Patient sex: F
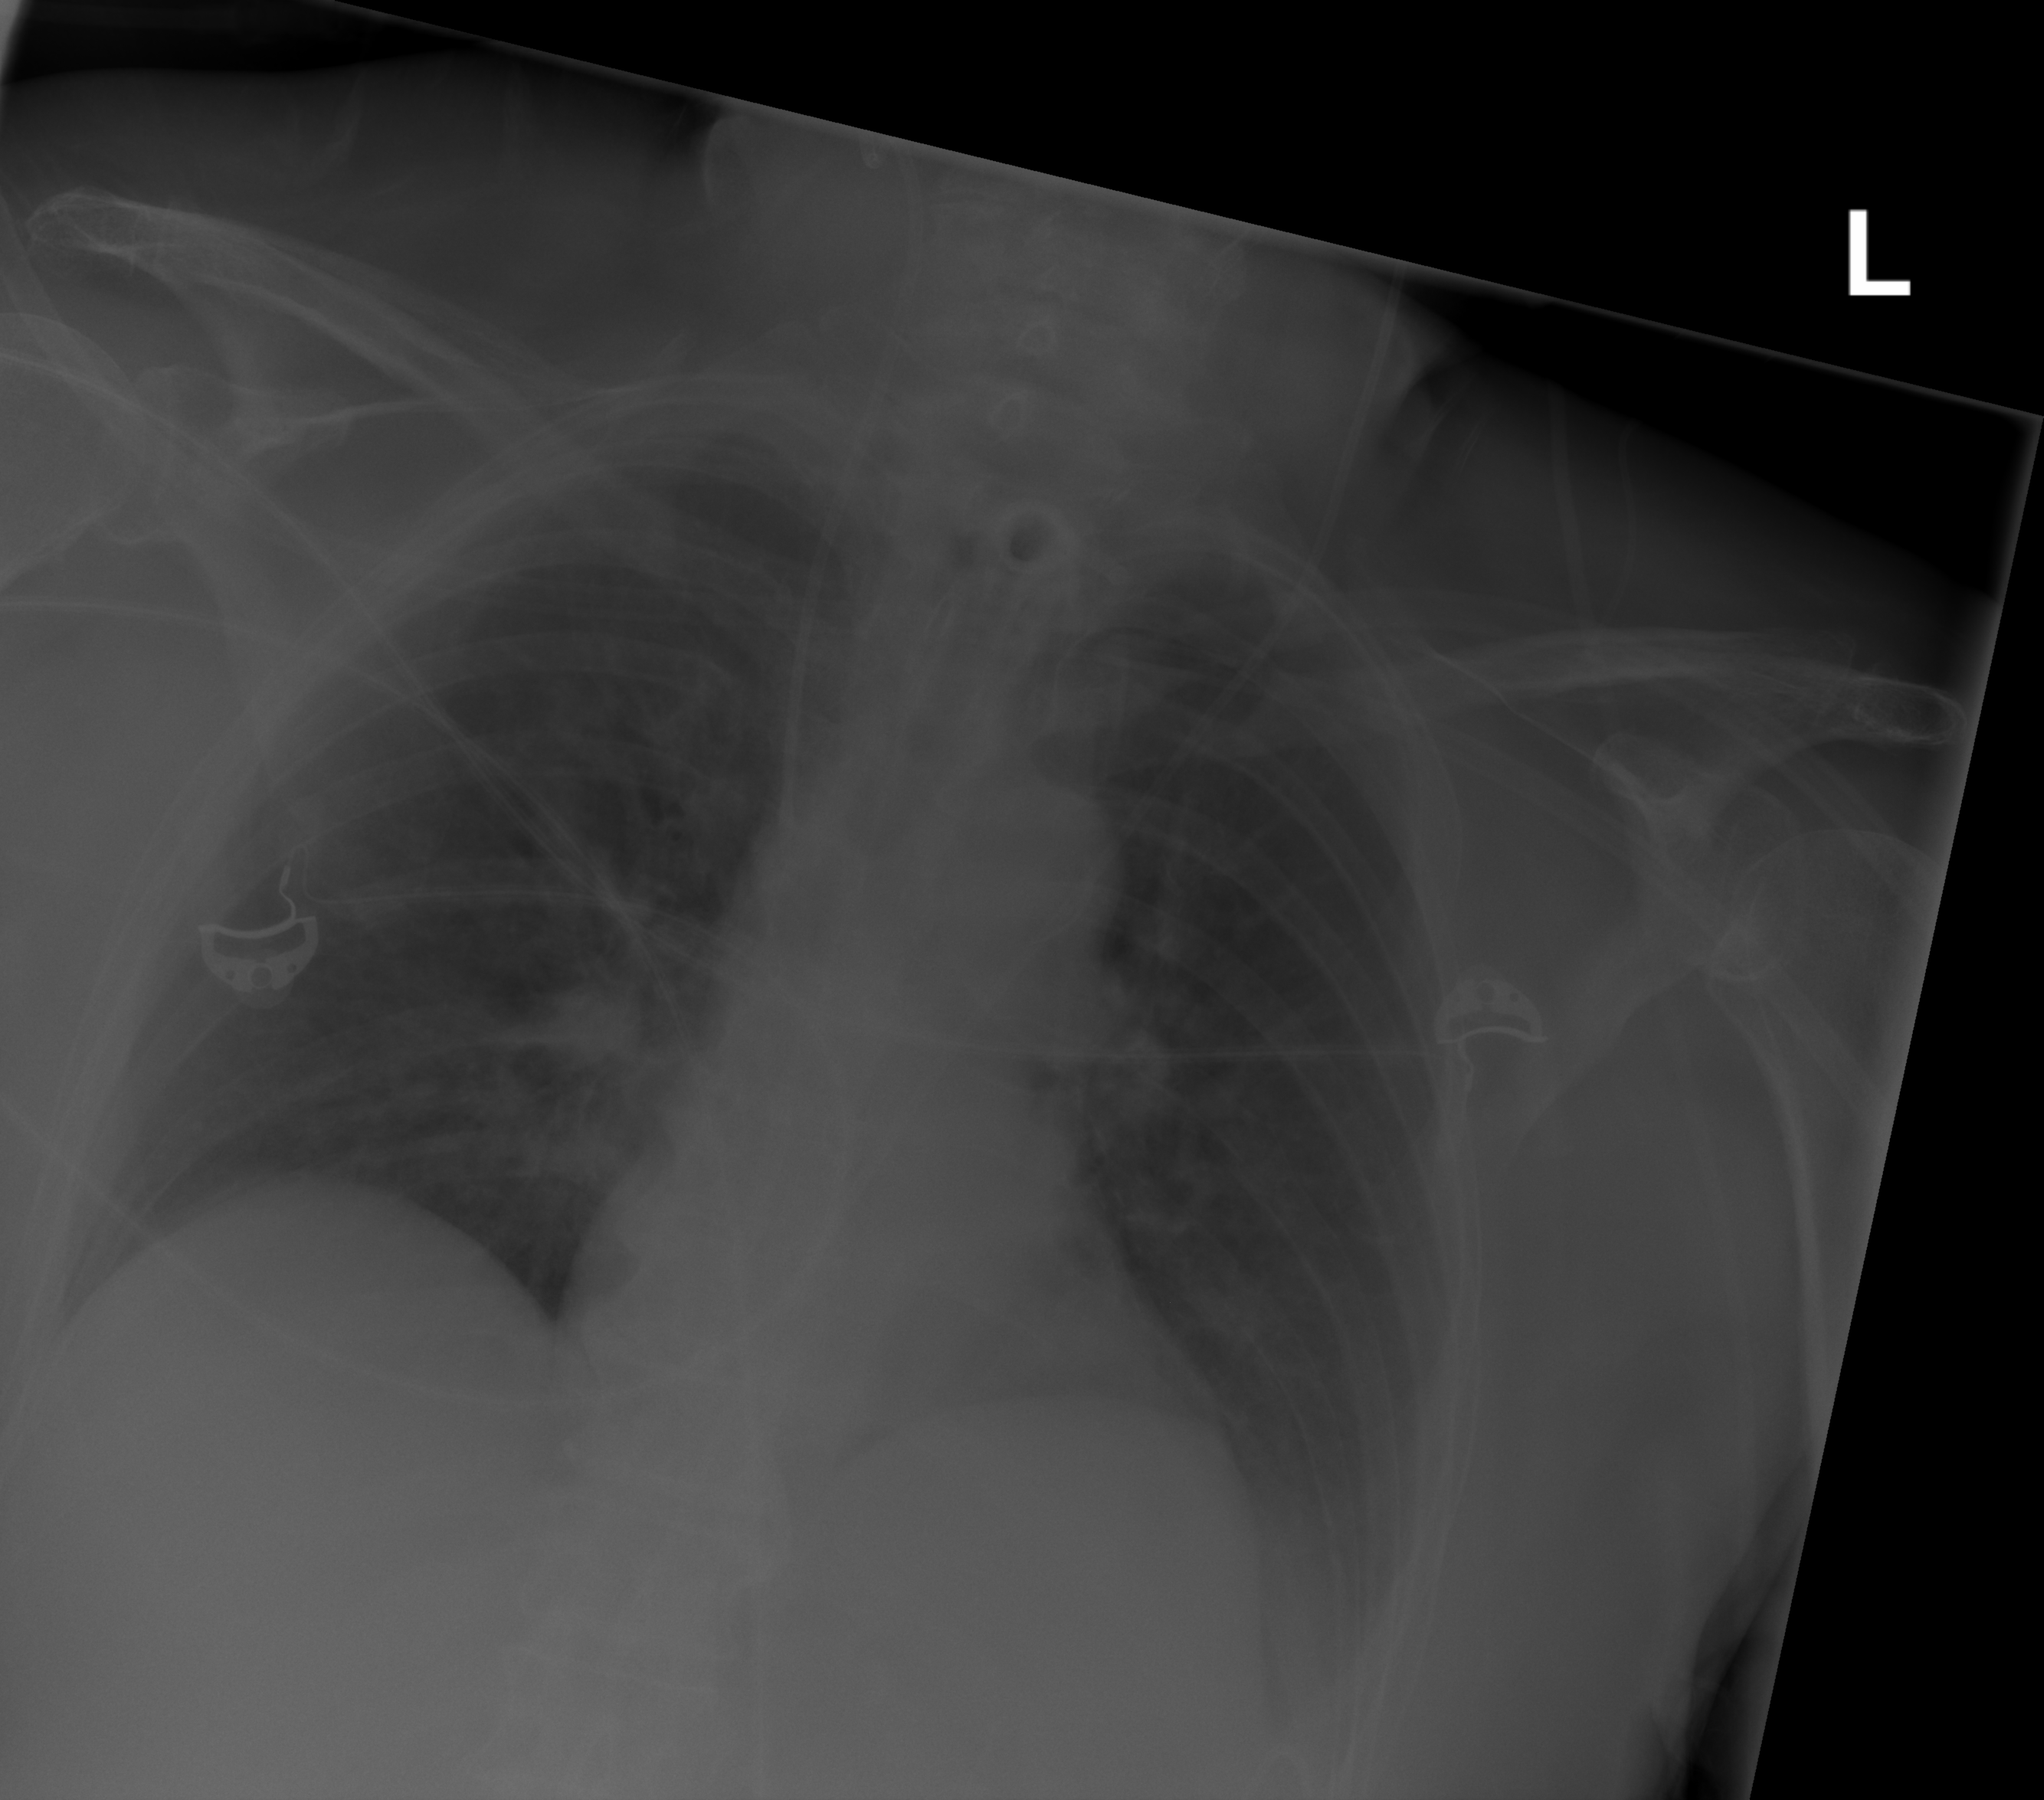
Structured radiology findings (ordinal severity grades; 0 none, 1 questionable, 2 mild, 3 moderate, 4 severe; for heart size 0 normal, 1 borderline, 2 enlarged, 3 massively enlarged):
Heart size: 0
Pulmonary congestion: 2
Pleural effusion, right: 0
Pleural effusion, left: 0
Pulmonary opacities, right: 0
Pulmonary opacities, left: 0
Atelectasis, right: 0
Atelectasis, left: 0